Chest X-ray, PA view. Patient: 11 years old, sex M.
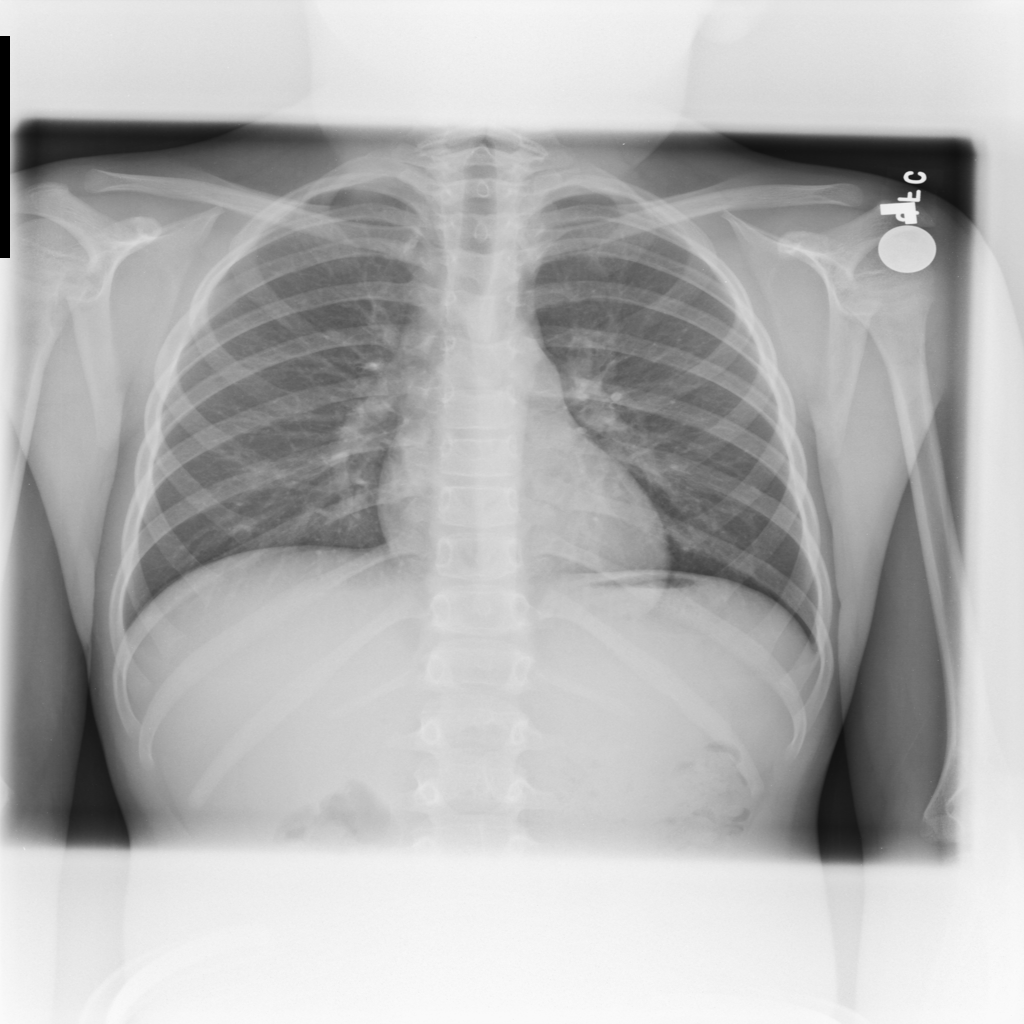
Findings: No Finding